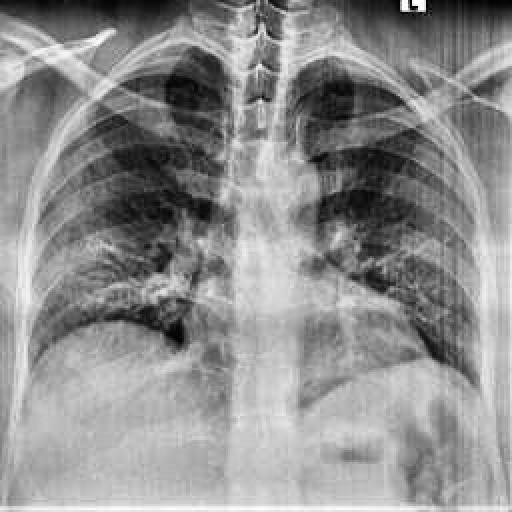
Finding: NORMAL